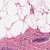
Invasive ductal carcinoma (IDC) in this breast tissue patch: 0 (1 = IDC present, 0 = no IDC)